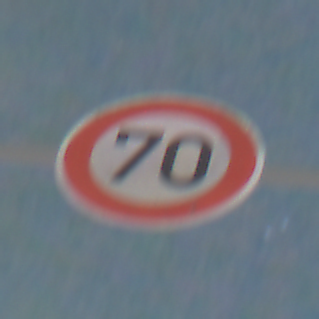
Verkehrszeichen: Geschwindigkeit70
Umgebung: Outdoor, Urban
Tageszeit: Night
Wetter: PartlyCloudy
Licht: Artificial
Jahreszeit: NotSpecified
Kontrast: HighContrast